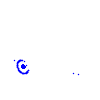
Particle: pion